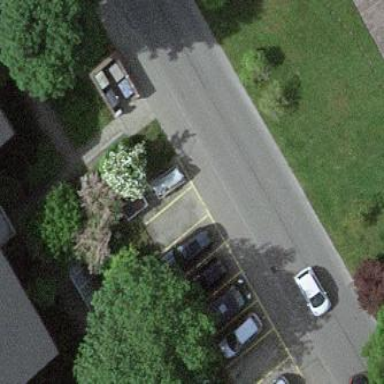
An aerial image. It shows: Parking area surfaced with paving stones.